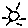
Label: sun